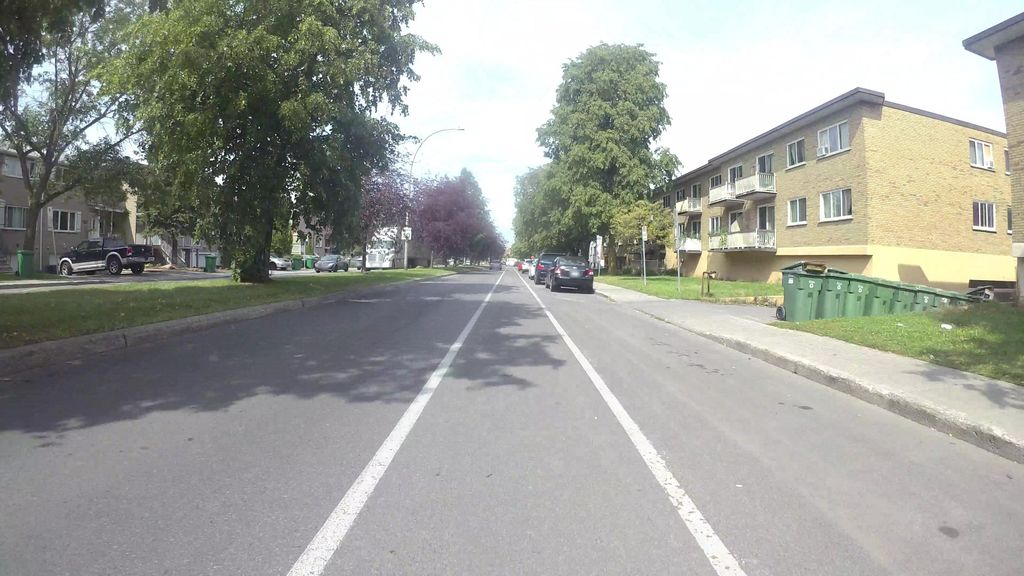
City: montreal